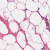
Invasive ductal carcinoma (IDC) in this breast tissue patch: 0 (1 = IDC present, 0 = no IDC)